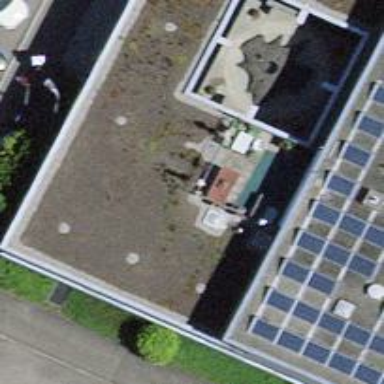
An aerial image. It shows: Government office.